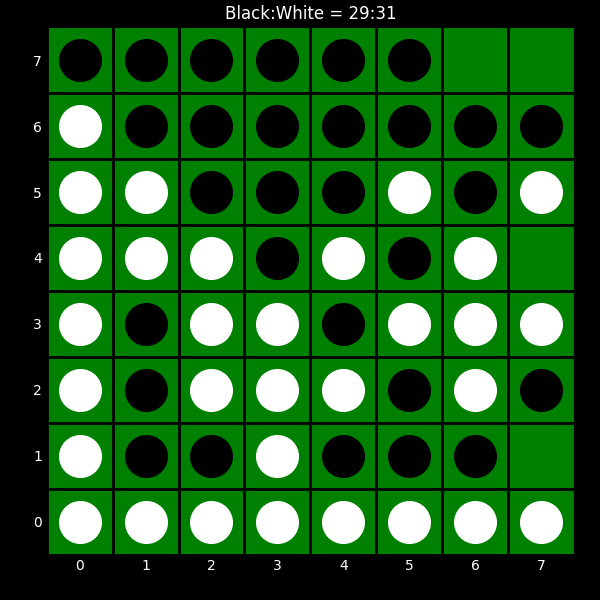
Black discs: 29
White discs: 31